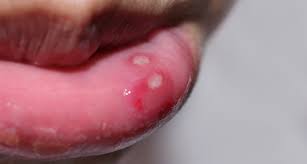
Condition: Mouth Ulcer